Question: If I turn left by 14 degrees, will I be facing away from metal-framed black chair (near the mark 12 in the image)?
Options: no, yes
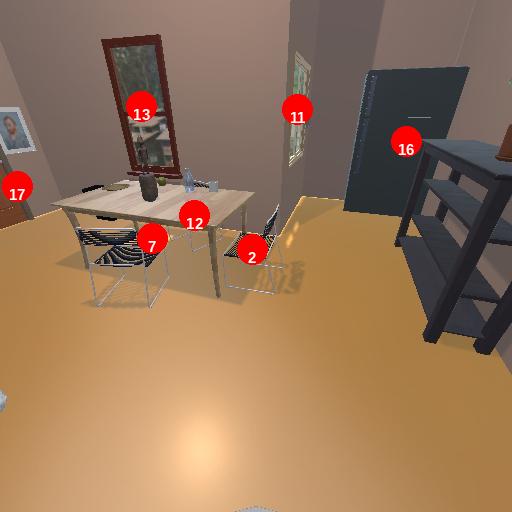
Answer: no